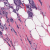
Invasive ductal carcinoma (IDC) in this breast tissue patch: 1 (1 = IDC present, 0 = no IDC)